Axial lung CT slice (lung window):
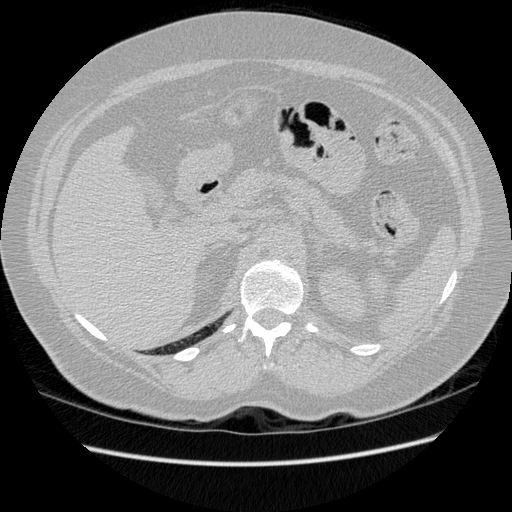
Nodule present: no